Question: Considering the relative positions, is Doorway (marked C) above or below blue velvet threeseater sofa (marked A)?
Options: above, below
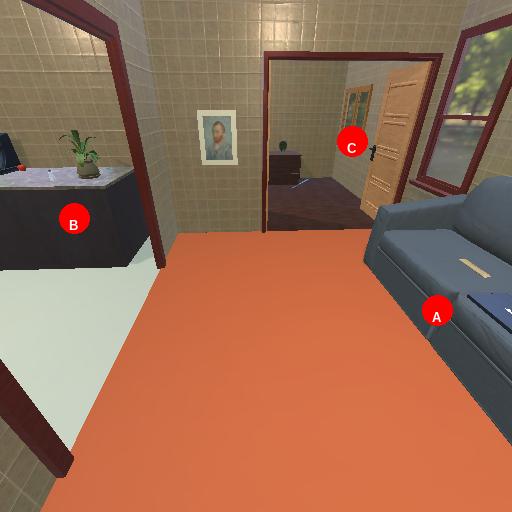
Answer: above